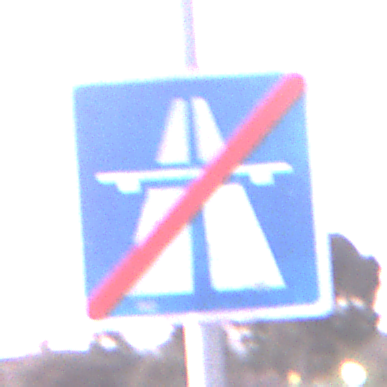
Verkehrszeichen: EndeAutbahn
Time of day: SunriseSunset
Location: Outdoor (Nature)
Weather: Clear
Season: NotSpecified
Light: Natural